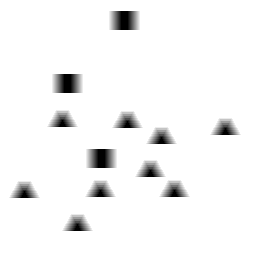
Squares: 3
Triangles: 9
Stars: 0
Total shapes: 12